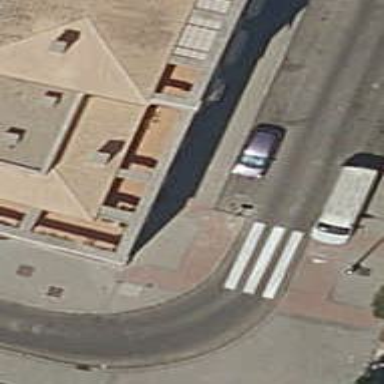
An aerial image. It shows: Marked road crossing.